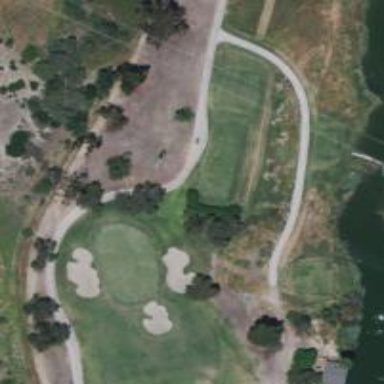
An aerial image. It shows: Service road designated as golf cart path.